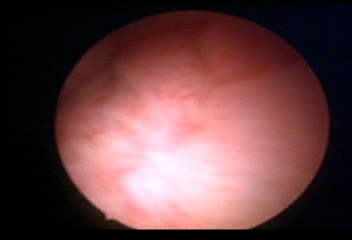
Modality: WLC
Class: Normal mucosa
Bladder cancer association: No